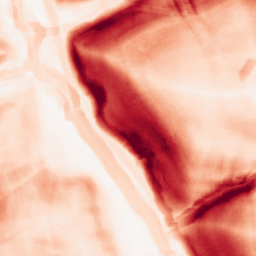
Category: morphological
Decomposition family: morphological_gradient
Decomposition parameters: size: 10
shape: square
Upsampling method: bspline
Upsampling parameters: scale: 8
Upsampling scale: 8